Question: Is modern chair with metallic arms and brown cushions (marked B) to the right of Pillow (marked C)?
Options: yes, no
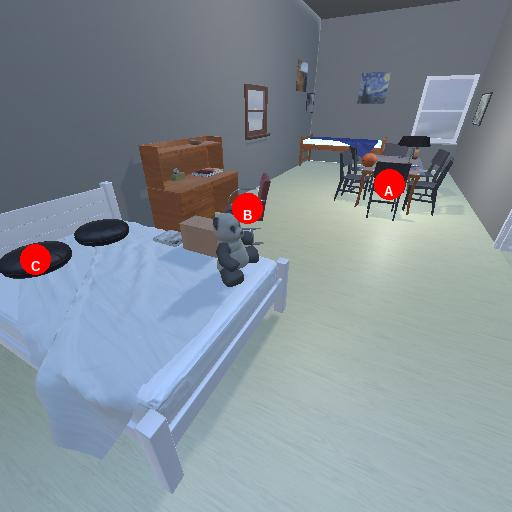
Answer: yes